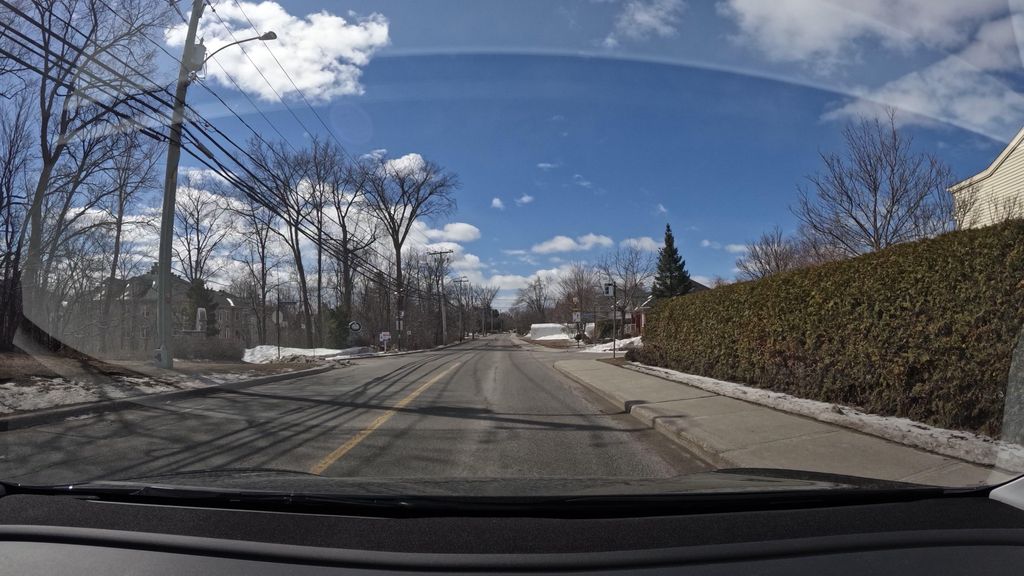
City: montreal